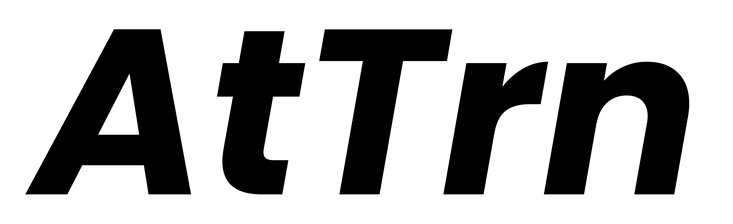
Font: Poppins-BoldItalic